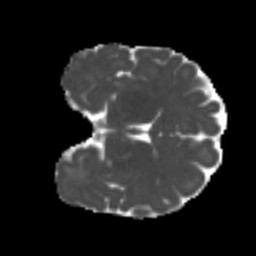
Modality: MD
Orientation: coronal
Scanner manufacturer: siemens
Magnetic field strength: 3 T
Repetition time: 4 s
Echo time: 0.0594 s